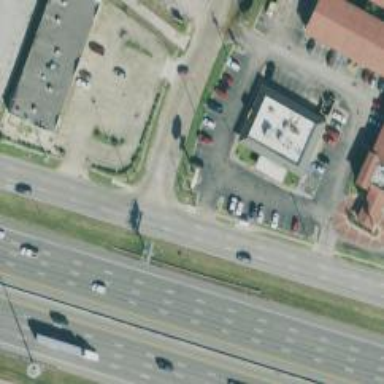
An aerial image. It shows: Secondary road with frontage road alongside.